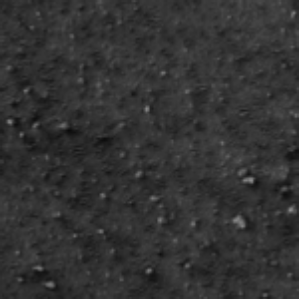
Label: frost